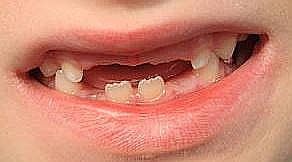
Condition: hypodontia